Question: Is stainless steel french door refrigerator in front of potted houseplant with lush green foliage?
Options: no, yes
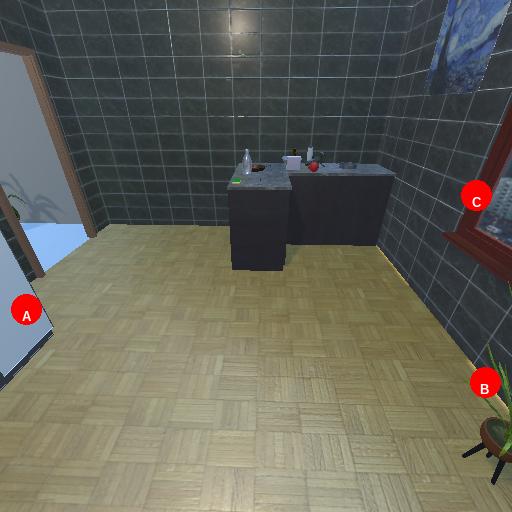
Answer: no